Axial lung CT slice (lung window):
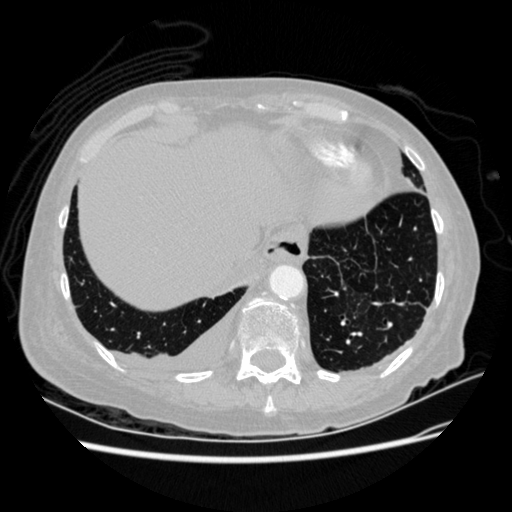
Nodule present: no